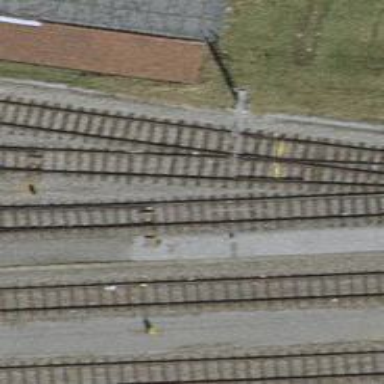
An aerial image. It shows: Single-track electrified railway yard with contact line electrification.